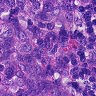
Metastatic tissue present: yes